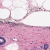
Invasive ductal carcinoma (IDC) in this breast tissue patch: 0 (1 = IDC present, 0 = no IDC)